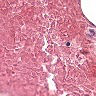
Metastatic tissue present: no